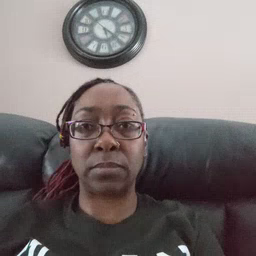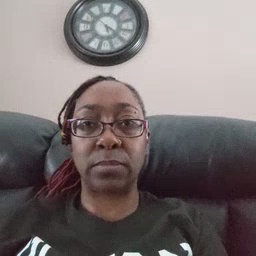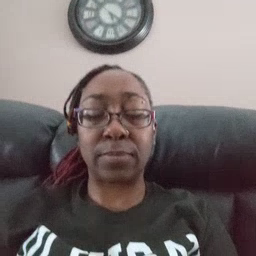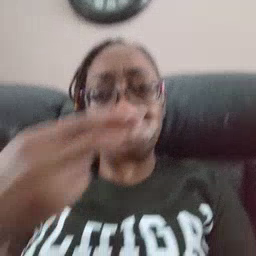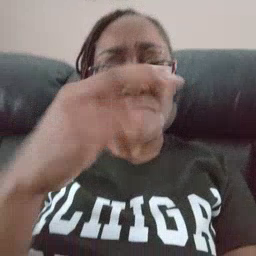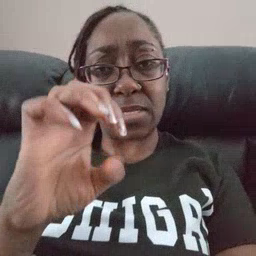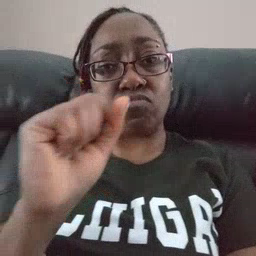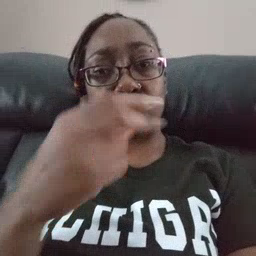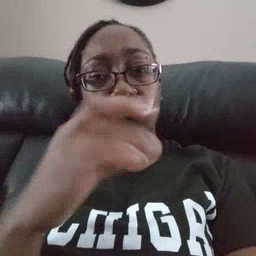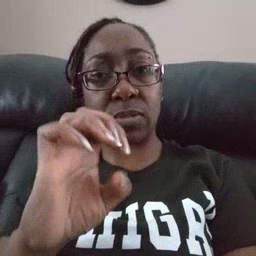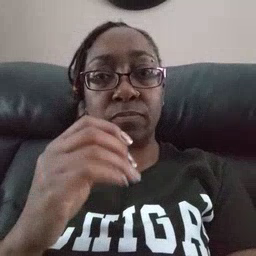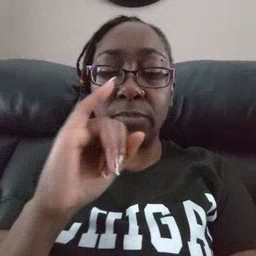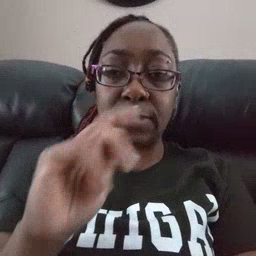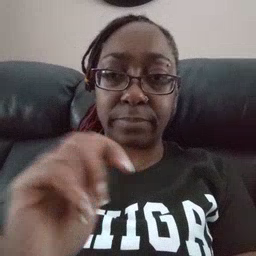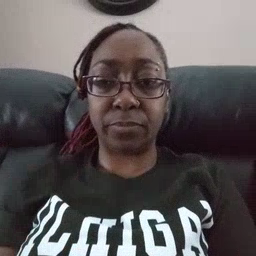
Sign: hesheit